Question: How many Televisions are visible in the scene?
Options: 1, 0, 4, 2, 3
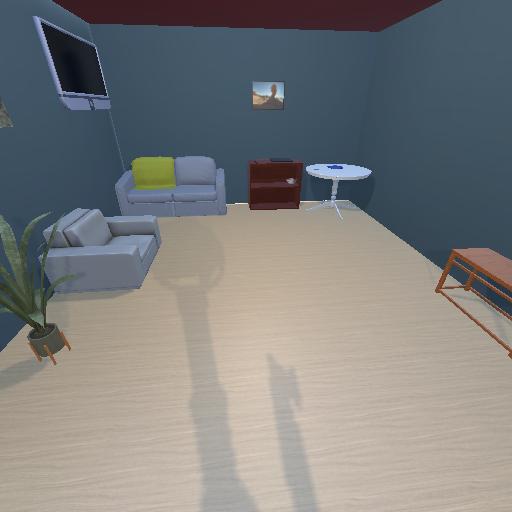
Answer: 1